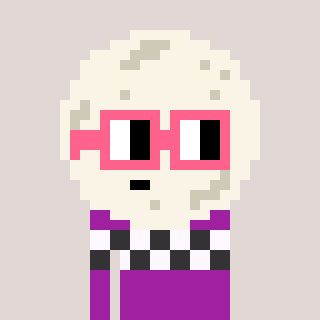
a pixel art character with square pink glasses, a moon-shaped head and a magenta-colored body on a warm background